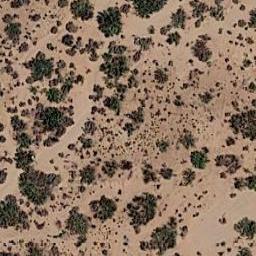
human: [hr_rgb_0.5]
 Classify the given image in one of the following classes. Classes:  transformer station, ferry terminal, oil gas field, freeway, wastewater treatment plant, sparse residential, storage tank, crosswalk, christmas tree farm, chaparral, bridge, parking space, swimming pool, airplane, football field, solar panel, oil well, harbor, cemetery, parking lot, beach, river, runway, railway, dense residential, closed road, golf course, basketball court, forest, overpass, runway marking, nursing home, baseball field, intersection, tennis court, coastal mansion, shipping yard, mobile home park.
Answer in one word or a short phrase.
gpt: chaparral